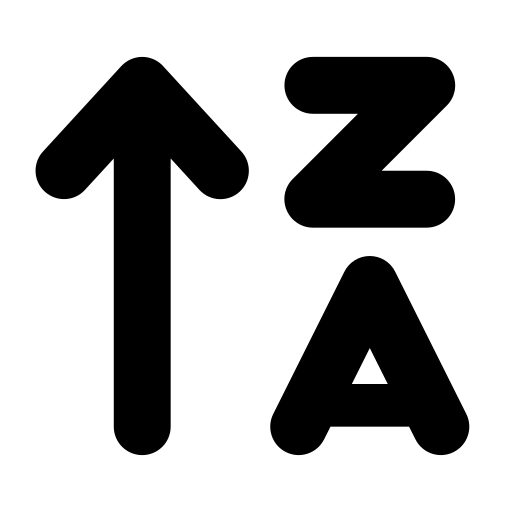
Tags: icon, FontAwesome, fa-icon, solid, arrow, up, z, a